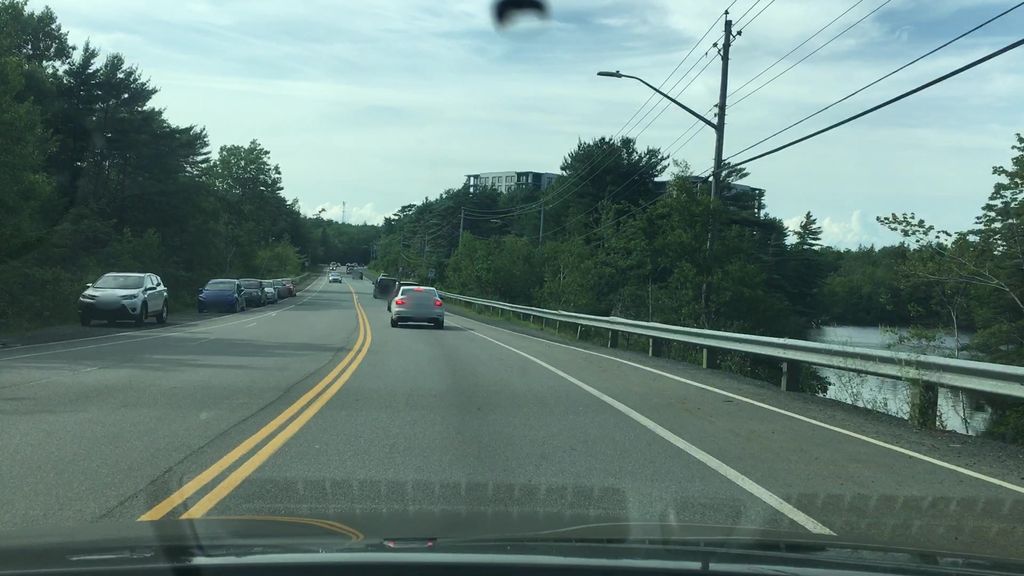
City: halifax